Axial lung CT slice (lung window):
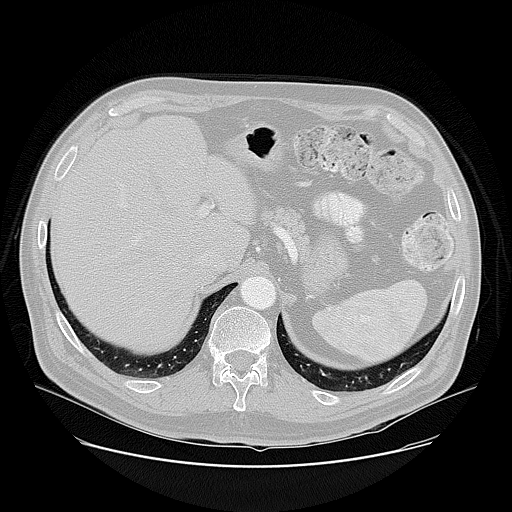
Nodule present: no